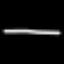
Label: line